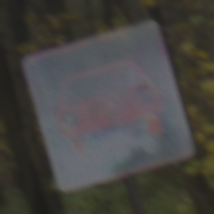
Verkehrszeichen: Kraftfahrstrasse
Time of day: MorningAfternoon
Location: Outdoor (Nature)
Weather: Overcast
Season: Autumn
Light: Natural